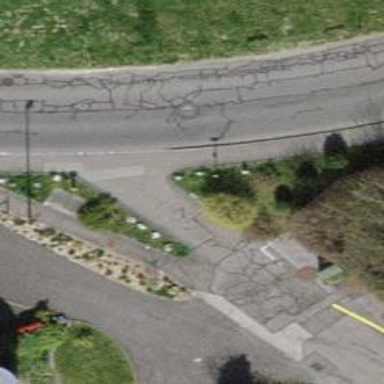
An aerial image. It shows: Bollard.